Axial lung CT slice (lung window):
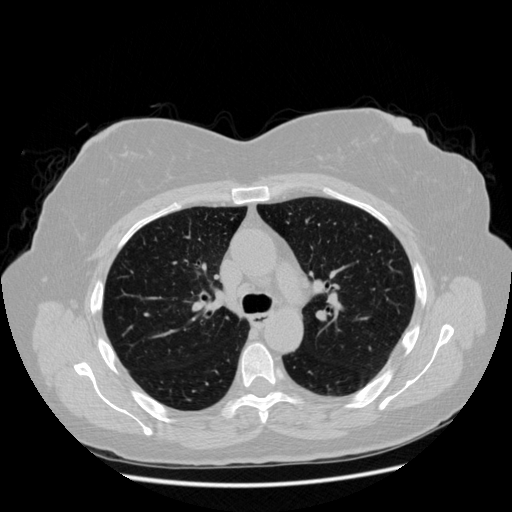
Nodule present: no